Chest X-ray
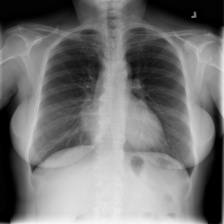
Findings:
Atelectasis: negative
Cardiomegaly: negative
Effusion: negative
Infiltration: negative
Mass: negative
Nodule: negative
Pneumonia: negative
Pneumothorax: negative
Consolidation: negative
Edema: negative
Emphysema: negative
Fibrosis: negative
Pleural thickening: negative
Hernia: negative